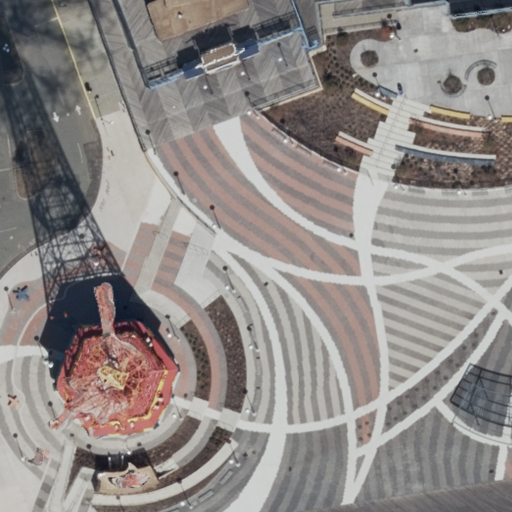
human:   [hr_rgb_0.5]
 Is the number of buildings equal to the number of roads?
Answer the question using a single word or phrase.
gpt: no

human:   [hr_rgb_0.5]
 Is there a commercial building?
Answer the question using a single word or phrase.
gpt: no

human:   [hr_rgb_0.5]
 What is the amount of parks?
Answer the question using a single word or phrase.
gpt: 1

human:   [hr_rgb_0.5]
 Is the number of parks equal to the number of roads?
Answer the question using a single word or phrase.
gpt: no

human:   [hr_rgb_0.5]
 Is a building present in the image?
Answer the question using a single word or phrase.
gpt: yes

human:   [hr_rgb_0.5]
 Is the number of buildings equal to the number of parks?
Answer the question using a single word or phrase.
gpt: no

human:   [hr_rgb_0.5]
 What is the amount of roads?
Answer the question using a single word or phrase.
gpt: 3

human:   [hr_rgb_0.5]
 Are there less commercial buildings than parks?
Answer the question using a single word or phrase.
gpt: yes

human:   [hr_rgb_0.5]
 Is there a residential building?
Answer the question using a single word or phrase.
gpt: yes

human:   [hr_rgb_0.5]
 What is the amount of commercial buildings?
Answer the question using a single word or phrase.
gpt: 0

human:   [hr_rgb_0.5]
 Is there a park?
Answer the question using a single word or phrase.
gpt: yes

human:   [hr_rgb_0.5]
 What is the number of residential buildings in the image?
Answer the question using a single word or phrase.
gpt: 2

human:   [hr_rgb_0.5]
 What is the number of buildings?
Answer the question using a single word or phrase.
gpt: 2

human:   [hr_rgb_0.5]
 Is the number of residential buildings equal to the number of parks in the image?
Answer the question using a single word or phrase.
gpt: no

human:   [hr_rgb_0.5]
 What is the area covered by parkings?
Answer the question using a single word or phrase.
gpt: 141m2

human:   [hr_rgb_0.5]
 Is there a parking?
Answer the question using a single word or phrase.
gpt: yes

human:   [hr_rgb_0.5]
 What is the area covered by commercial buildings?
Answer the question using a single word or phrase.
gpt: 0m2

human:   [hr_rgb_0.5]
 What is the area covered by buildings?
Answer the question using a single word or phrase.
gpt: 524m2

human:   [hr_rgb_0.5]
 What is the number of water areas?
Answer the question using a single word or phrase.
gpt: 0

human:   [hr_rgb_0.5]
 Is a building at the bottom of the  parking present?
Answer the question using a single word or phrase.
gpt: yes

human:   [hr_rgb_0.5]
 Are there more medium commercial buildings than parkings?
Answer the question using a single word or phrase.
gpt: no

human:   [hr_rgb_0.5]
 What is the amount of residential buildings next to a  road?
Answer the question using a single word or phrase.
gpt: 2

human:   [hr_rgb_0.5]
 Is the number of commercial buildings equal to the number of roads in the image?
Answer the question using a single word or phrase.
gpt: no

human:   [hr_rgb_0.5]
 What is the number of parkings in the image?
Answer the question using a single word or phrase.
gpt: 1

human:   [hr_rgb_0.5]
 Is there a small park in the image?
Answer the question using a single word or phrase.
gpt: no

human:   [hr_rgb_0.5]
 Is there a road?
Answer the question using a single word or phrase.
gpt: yes

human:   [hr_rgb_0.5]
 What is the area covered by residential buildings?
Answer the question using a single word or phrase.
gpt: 524m2

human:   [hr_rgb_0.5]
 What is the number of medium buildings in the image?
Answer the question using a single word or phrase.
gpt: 2

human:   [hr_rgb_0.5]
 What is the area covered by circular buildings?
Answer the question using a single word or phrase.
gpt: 393m2

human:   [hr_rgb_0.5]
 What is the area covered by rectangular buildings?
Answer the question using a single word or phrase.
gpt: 524m2

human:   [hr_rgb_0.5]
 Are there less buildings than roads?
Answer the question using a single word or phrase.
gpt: yes

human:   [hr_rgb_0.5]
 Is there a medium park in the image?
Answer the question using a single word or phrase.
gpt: no

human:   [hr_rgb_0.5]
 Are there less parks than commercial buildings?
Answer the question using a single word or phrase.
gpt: no

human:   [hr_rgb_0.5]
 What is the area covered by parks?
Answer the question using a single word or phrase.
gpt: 8689m2

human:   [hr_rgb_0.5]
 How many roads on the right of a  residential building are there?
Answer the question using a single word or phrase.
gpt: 0

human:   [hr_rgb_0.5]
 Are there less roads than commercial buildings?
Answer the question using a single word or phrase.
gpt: no

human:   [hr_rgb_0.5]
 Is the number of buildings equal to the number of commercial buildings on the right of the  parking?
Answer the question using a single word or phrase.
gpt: no

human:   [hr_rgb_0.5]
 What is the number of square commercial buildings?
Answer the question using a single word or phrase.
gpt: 0

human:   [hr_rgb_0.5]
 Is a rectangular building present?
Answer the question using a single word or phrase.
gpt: yes

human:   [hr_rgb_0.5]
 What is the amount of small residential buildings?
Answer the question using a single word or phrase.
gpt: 0

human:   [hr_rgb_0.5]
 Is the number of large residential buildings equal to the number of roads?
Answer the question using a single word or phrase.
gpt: no

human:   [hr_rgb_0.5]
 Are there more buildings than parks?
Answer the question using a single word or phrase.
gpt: yes

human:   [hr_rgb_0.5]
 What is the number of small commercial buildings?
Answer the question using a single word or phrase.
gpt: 0

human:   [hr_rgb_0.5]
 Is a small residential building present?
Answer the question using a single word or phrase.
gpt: no

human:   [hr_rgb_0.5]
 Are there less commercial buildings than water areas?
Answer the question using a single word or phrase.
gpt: no

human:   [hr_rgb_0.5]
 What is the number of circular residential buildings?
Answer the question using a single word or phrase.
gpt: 1

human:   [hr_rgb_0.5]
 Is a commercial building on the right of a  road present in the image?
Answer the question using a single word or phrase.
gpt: no

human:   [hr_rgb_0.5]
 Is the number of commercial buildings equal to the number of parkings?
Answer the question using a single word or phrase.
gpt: no

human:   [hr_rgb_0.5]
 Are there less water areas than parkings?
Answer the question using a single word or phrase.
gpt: yes

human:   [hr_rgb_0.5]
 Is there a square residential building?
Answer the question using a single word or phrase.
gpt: yes

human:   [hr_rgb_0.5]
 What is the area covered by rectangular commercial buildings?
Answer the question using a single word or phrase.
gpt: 0m2

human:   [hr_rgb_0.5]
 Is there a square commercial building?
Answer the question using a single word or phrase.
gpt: no

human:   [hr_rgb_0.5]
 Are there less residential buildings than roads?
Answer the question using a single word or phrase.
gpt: yes

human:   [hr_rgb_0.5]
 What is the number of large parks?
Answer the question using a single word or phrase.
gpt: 1

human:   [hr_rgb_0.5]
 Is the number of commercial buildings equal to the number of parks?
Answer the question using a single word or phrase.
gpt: no

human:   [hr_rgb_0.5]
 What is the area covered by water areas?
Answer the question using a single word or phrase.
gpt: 0m2

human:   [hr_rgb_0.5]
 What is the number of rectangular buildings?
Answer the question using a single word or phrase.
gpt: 2

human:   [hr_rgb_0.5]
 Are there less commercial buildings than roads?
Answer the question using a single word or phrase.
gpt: yes

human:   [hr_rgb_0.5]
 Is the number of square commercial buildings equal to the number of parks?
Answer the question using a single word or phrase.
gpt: no

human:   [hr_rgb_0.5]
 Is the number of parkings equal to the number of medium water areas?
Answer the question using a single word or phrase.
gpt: no

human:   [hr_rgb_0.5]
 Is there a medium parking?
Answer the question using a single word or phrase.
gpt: yes

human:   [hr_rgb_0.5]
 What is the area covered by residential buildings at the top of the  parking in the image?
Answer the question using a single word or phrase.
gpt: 131m2

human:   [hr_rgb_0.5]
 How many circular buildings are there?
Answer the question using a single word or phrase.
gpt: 1

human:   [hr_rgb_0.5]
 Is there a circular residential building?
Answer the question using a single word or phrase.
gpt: yes